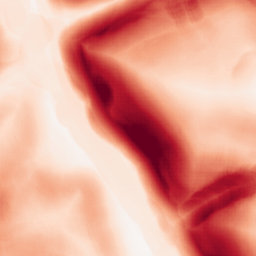
Category: morphological
Decomposition family: morphological_gradient
Decomposition parameters: size: 15
shape: disk
Upsampling method: sinc_hamming
Upsampling parameters: scale: 2
kernel_size: 4
Upsampling scale: 2